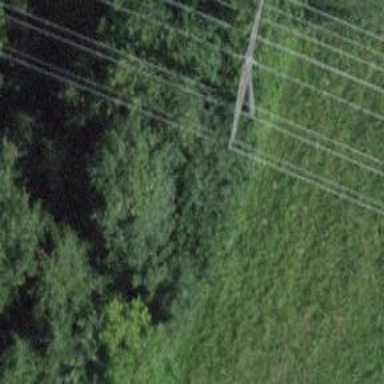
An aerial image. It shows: Power tower.